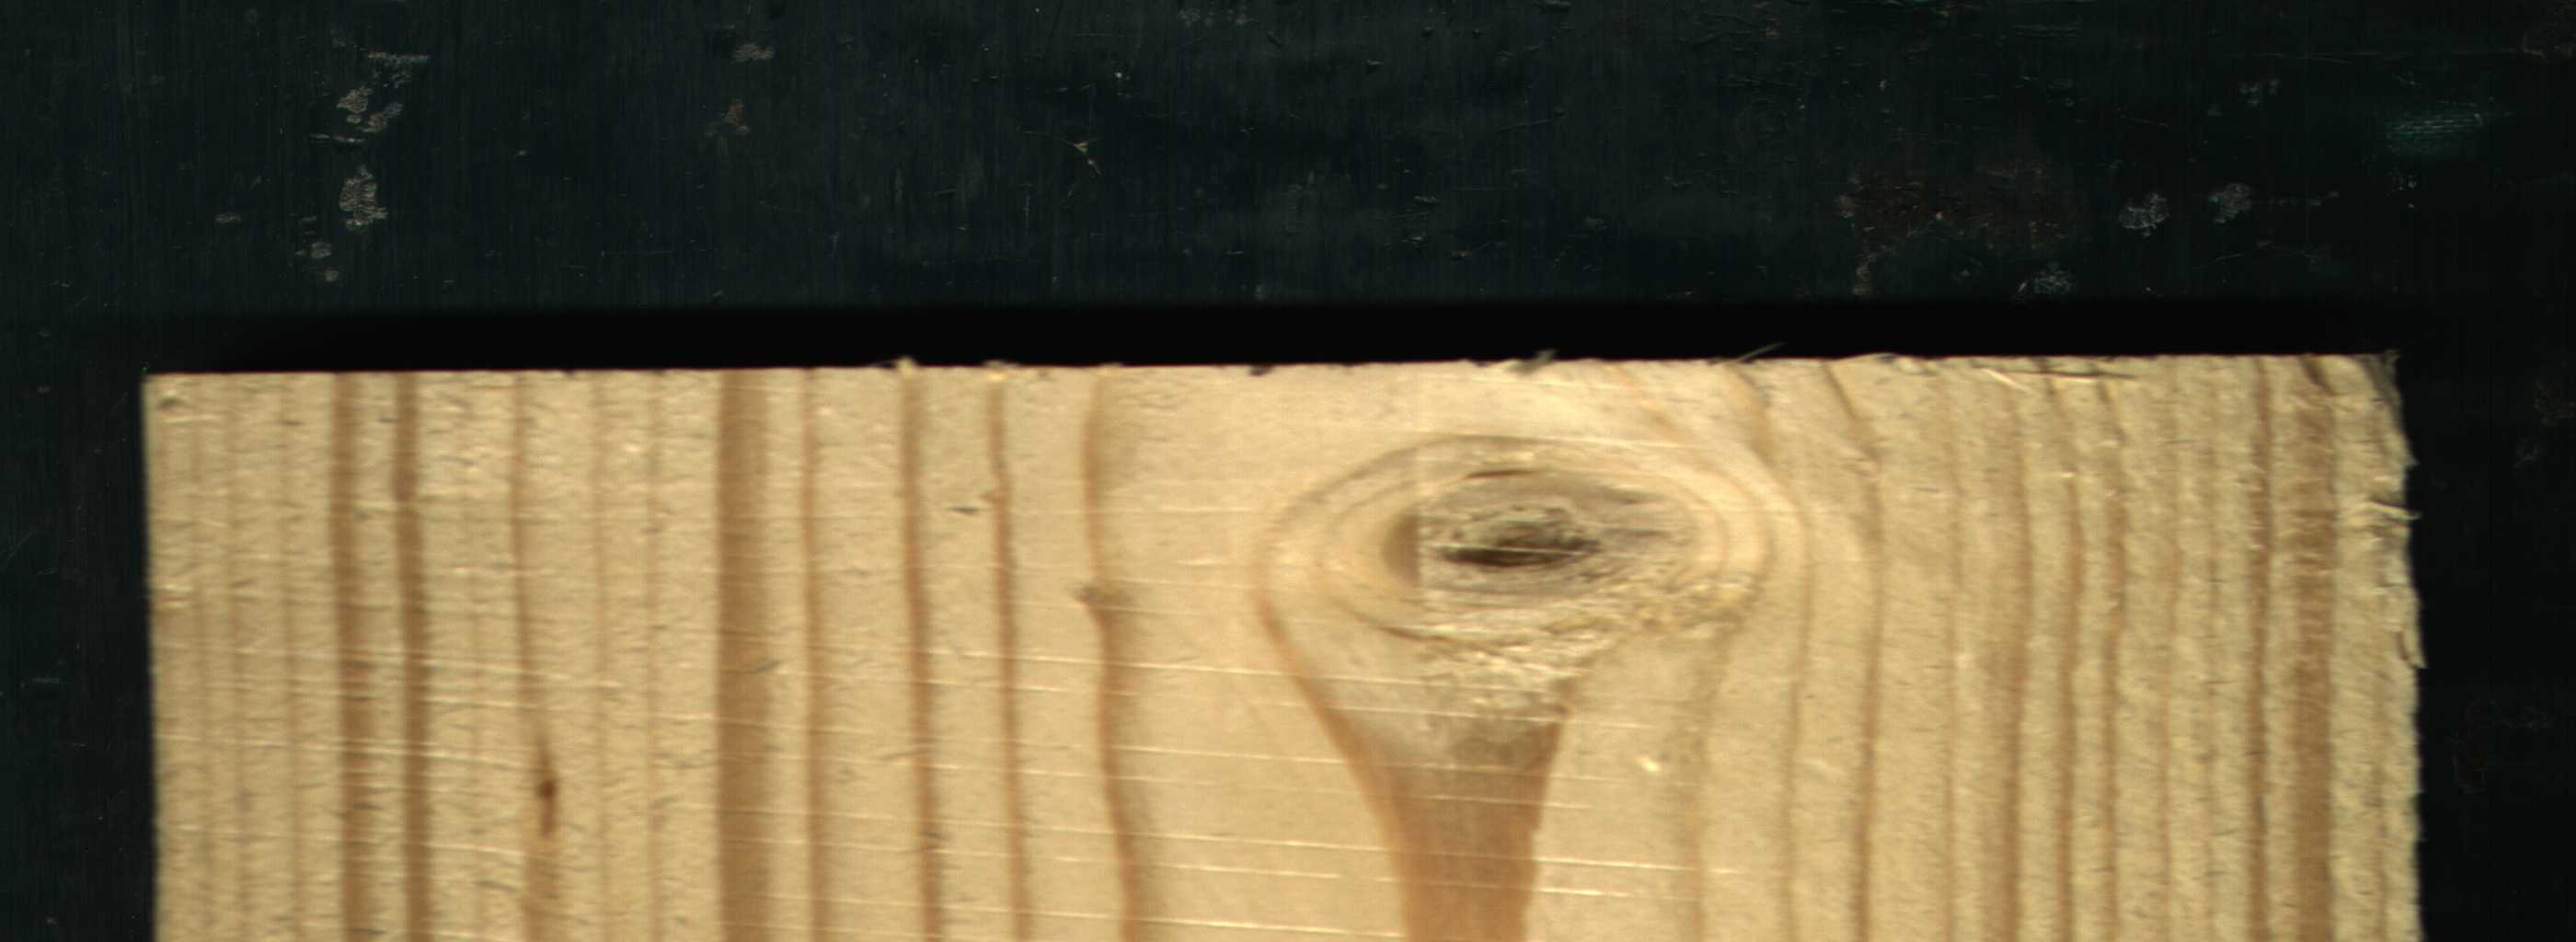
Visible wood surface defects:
Live_Knot